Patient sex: M
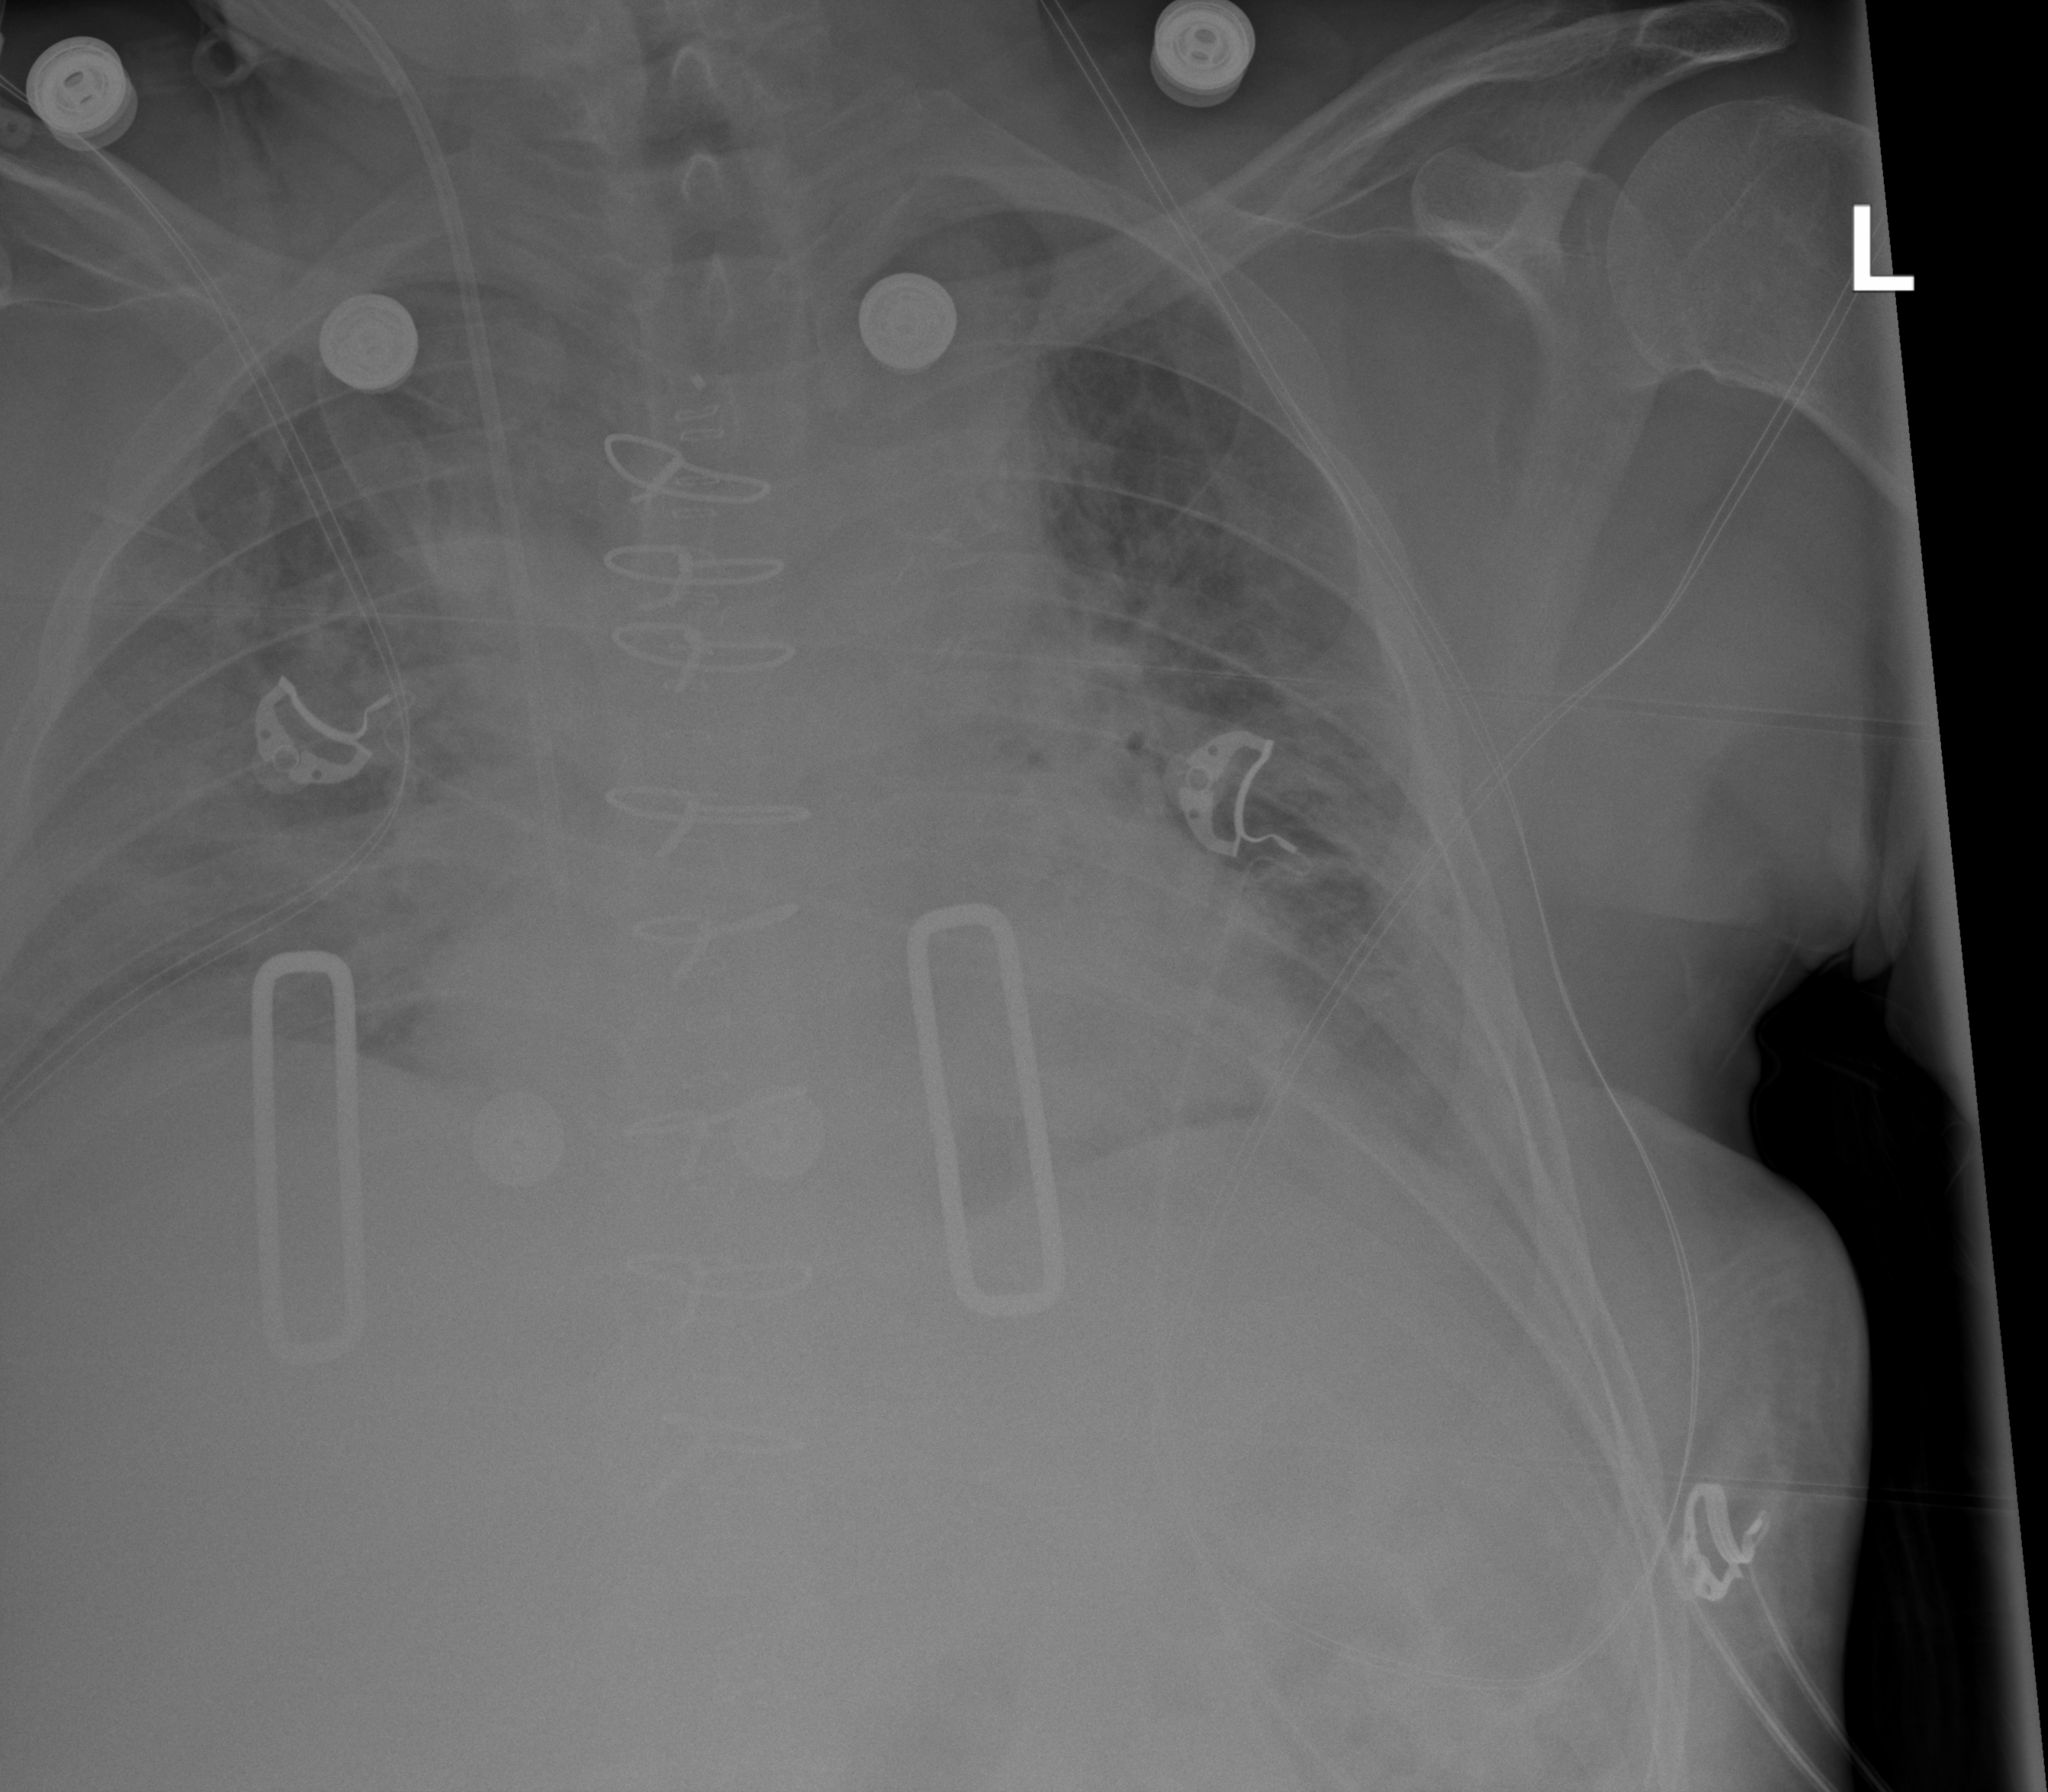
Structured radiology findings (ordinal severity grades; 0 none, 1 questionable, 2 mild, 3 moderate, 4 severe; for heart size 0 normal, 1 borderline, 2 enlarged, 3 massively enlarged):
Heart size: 1
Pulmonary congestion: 1
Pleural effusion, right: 0
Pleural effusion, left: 2
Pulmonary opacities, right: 0
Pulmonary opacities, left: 0
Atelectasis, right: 0
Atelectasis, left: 2